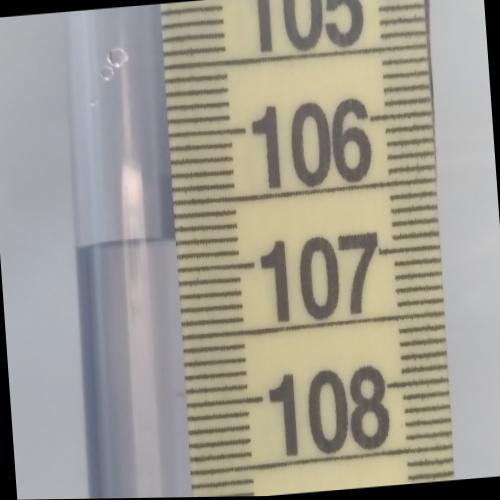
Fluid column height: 106.8 cm